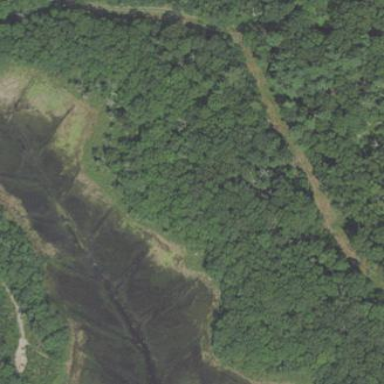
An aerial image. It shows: Swamp in wetland area.